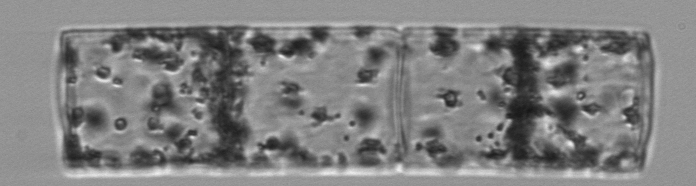
Label: Guinardia_flaccida